Question: I have this page as you can see in image.

this page contains three tabs. I want these tabs to work with AJAX. so I want they to be opened if user clicks on these tabs (not by direct address). but these tabs have forms as you can see the backup form. I want when user clicks on submit button, if posting data is successful, the page comes back to this tab (for example to backup tab). because of working with AJAX, it doesn't work like what I want and also doesn't show me anything in response div. It seems that submitSearchForm function doesn't work at all!! can you please tell me what's wrong?
'''
<form name="backupForm" action="backup/" method="POST" id="backupSubmit">
//my form fields are here
<p><input type="submit" onclick="submitSearchForm('backupSubmit')" value="dnlwd" id="sendButton" style="margin-bottom:10px; cursor:pointer;></p>
<div class="response" style="height: auto;></div>
'''
'''
function submitSearchForm(id){
event.preventDefault();
var temp = $("#"+id).serialize();
validateForm();
jQuery.ajax({
type:"POST",
data:temp,
url:'/backup/',
success:function(data){
$(".response").slideDown(800).html(data);
}
});
'''
and my code in views.py:
'''
def backup(request):
if request.is_ajax():
if request.method=='POST':
variables = RequestContext(request,{})
return render_to_response('backup.html',variables)
else:
return render_to_response('backup.html')
else:
return render_to_response("show.html", {
'str': "bad Request! :(",
}, context_instance=RequestContext(request))
backup = login_required(backup)
'''
EDIT:
I have a page called base.html. in this page I've created the tabs and when one tab is clicked, the url of that tab is called. all my three tabs have their own page. they aren't in the same page.)
'''
{% block extrahead %}
<script type="text/javascript">
$( document ).ready( function() {
$( '#backup_list' ).click( function() {
$('#firstRemove').remove();
$( '#backup' ).html( 'waiting ...' ).load( '{% url backup %}');
});
$( '#restore_list' ).click( function() {
$('#firstRemove').remove();
$( '#restore' ).html( 'waiting ...' ).load( '{% urlrestore %}');
});
$( '#expert_question' ).click( function() {
$('#firstRemove').remove();
$( '#expertQuestion' ).html( 'waiting ...' ).load( '{% url expertQuestion %}');
});
});
$( document ).ajaxStart( function() {
$( '#loading' ).fadeIn(400);
}).ajaxStop( function() {
$( '#loading' ).fadeOut(400);
});
</script>
'''
{% endblock %}
'''
<div id="dRtabs">
<ul class="tabber">
<li><a id="backup_list" href="#backup">backup</a> </li>
<li><a id="restore_list" href="#restore">restore</a> </li>
<li><a id="expert_question" href="#expertQuestion">Expert Question</a> </li>
</ul>
<div class="clear"></div>
<div id="backup" class="tabContent">
<div id="firstRemove">
{% block mSettings_body %}{% endblock %}
</div>
</div>
<div id="restore" class="tabContent">
loading...
</div>
<div id="expertQuestion" class="tabContent">
loading...
</div>
</div>
'''
what should I do if I want whenever the page is loaded, it loads the first tab by default?
EDIT2:
I call validateForm function before jQuery.ajax and in this function I call the other three function to check form validating like this:
'''
function validateForm()
{
validateStartDate();
validateEndDate();
validateCheckbox();
}
'''
and i check that user doesn't leave these fields blank.
for example some thing like this for validateStartDate():
'''
function validateStartDate()
{
var x=document.forms["backupForm"]["startDate"].value;
if (x==null || x=="")
{
// alert("Start date must be filled out");
// or show a hidden label with this error
return false;
}
}
'''
but it alerts and after that the code in success function executes! I don't know why it is like this, while I write in code to force it return false.
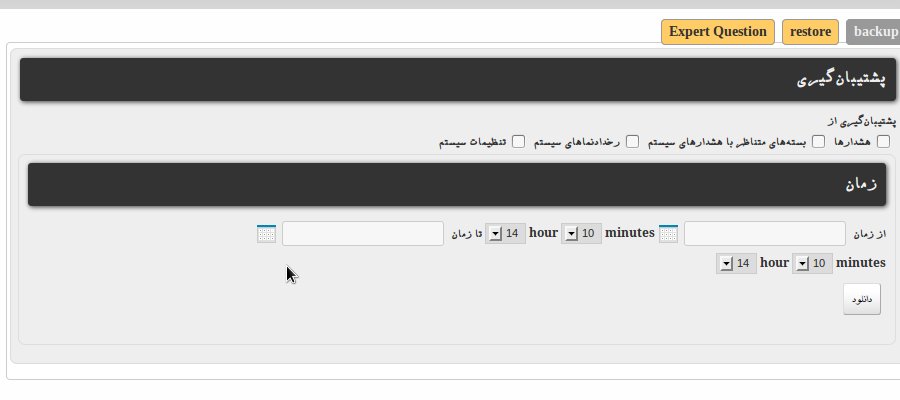
Answer: The main issue is you are not actually preventing your form from submitting, which is necessary in order for your AJAX code to be executed. 'event.preventDefault()' only works when you pass the 'event' object into the function.
This will work:
'''
$(function() {
$('#sendButton').click(function(e) {
e.preventDefault();
var temp = $("#backupSubmit").serialize();
$.ajax({
type: "POST",
data: temp,
url: 'backup/',
success: function(data) {
$(".response").slideDown(800).html(temp);
console.log(data);
}
});
});
});
'''
jsFiddle: <URL>
In the 'success' function you need to put all the code that should be executed after they submit the form. Your html should look something like this:
'''
<a href="#" id="tab1" class="tab">Tab1</a>
<a href="#" id="tab2" class="tab">Tab2</a>
<a href="#" id="tab3" class="tab">Tab3</a>
<div class="content" id="page1">
<!-- content that should show when you click tab1 -->
</div>
<div class="content" id="page2">
<!-- content that should show when you click tab2 -->
</div>
<div class="content" id="page3">
<!-- content that should show when you click tab3 -->
</div>
'''
Then for your js you'd want something like
'''
$(function() {
$('.tab').click(function(e) {
e.preventDefault();
the_id = $(this).attr("id").replace("tab","page");
$('.content').hide();
$('#'+the_id).show();
});
});
'''
And dont forget this css:
'''
<style type="text/css">
#page2, #page3 {display:none;}
</style>
'''
working fiddle: <URL>
> what should i do if i want whenever the page is loaded, it loads the first tab by default?
In base.html, change this:
'''
$( document ).ready( function() {
$( '#backup_list' ).click( function() {
'''
to this:
'''
$( document ).ready( function() {
$( '#backup' ).html( 'waiting ...' ).load( '{% url backup %}');
$( '#backup_list' ).click( function() {
'''